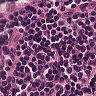
Metastatic tissue present: no